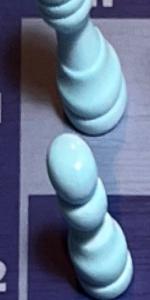
Label: Pawn_White